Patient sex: F
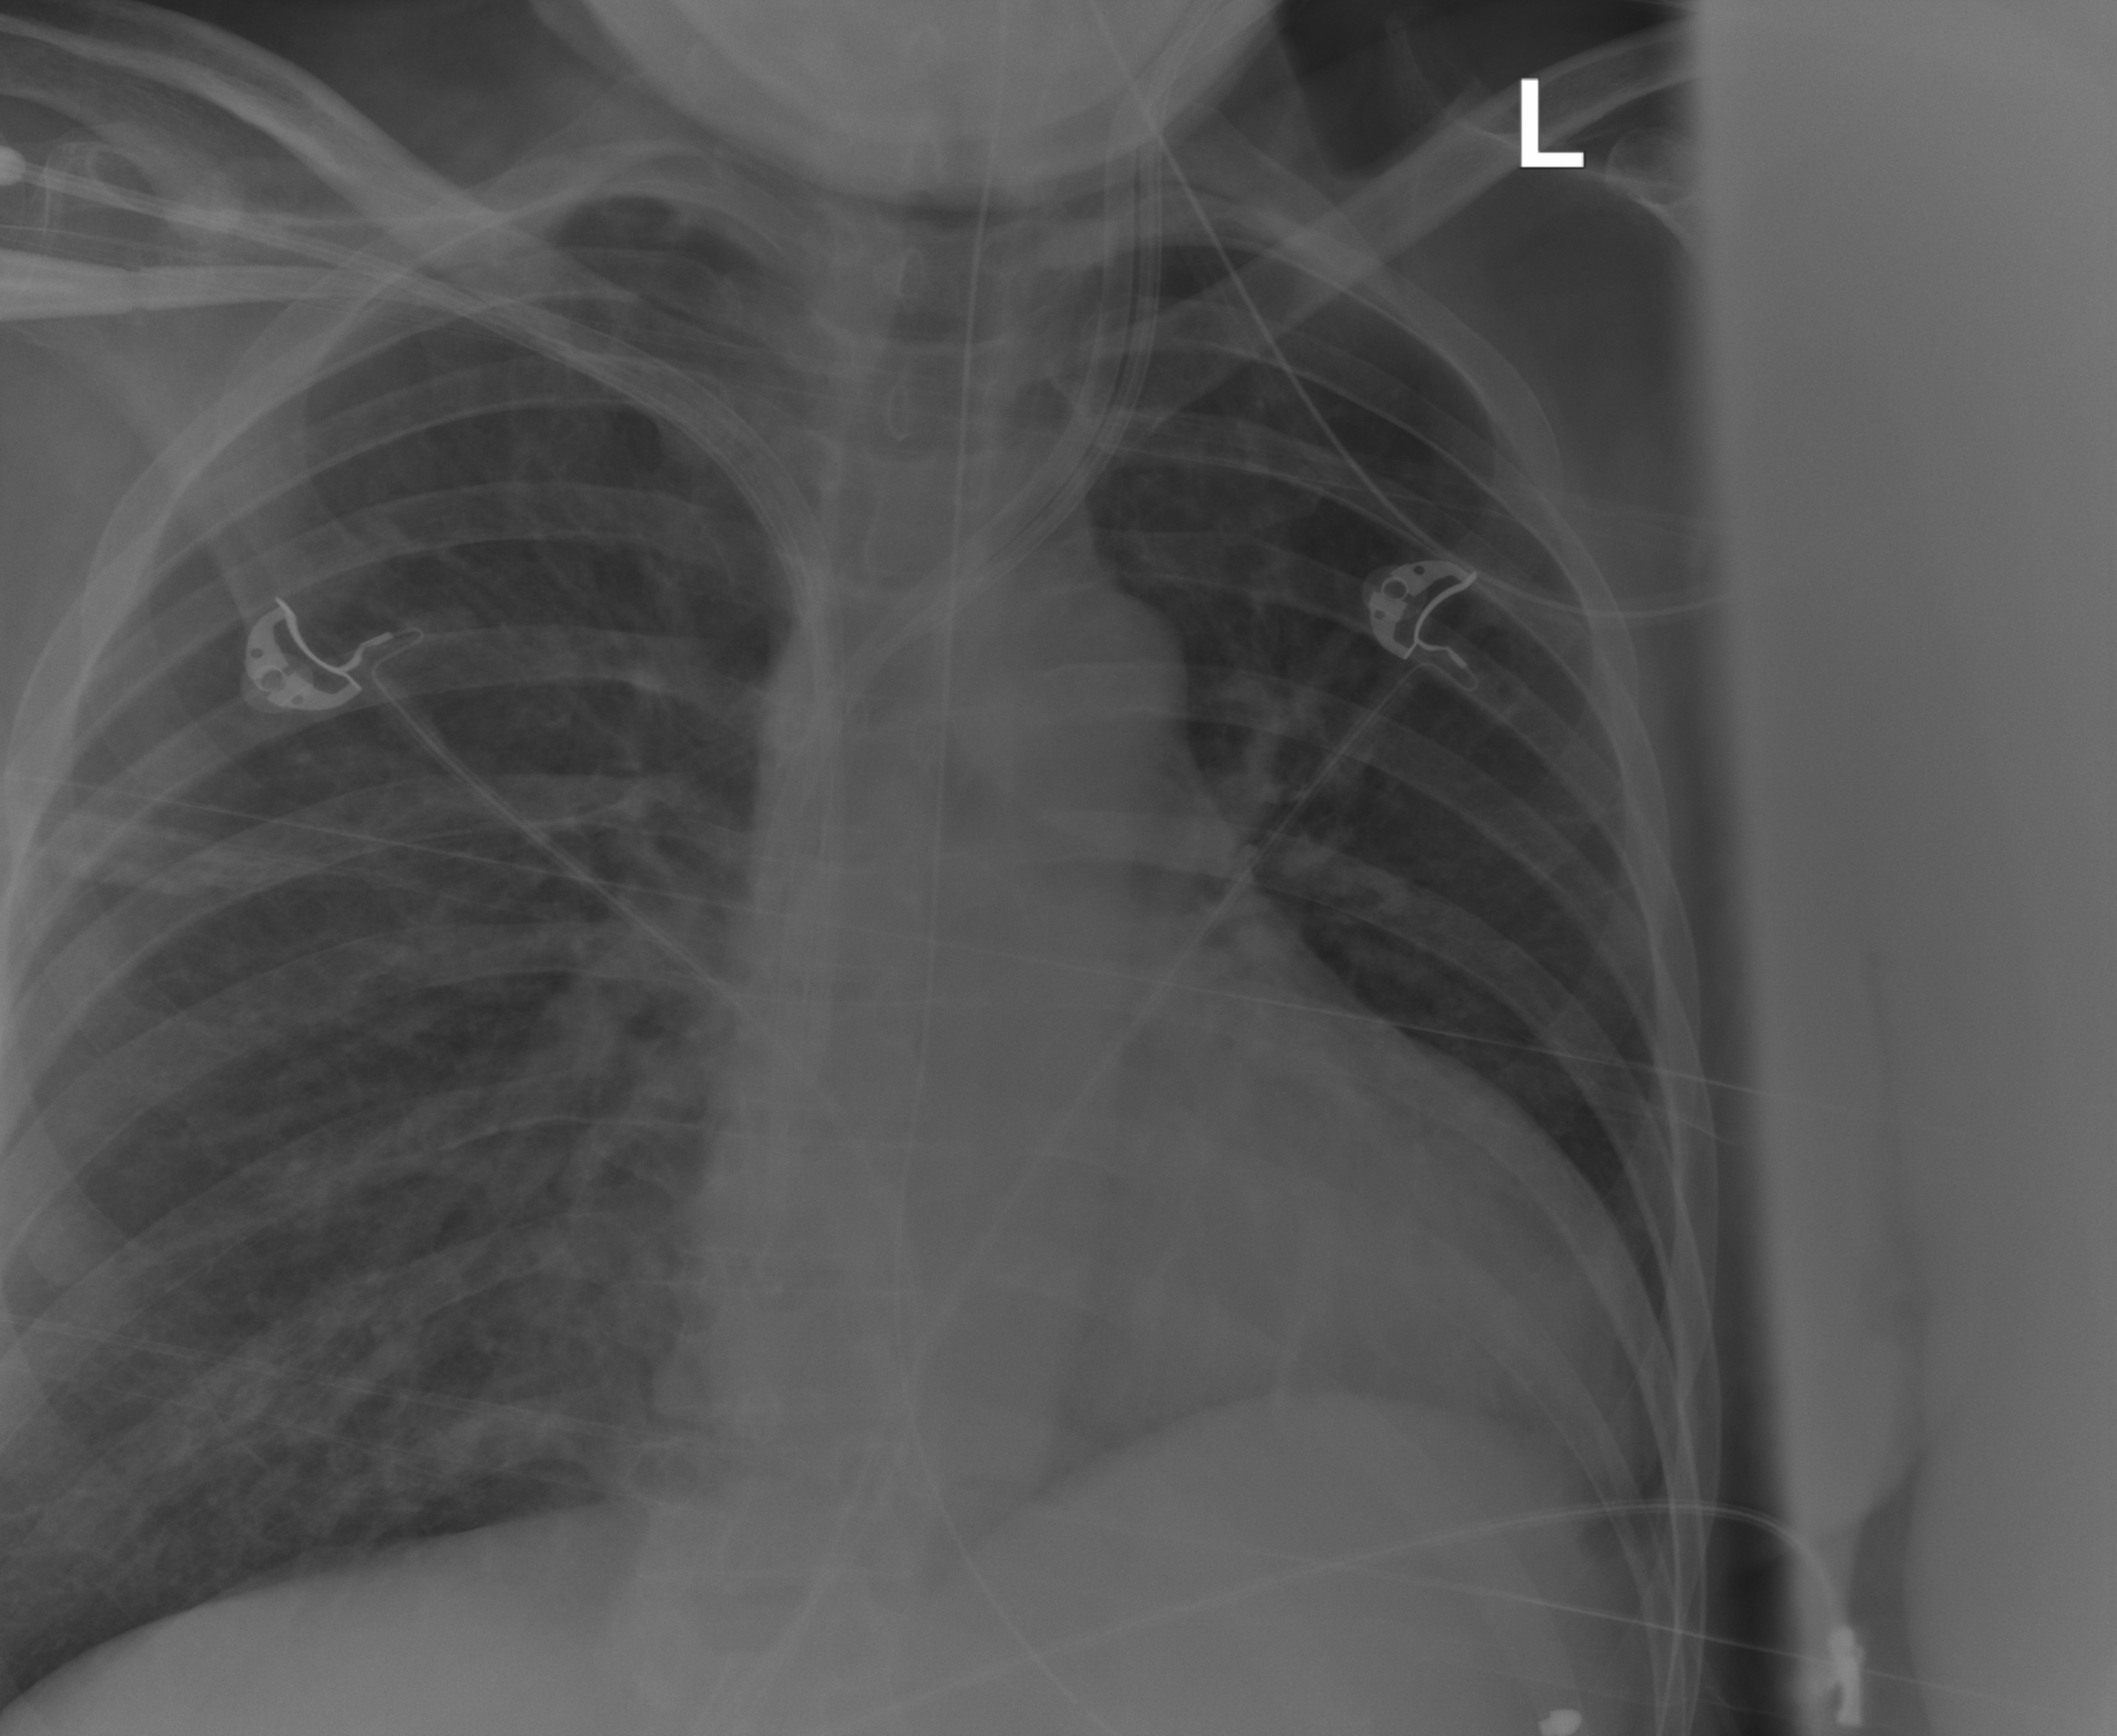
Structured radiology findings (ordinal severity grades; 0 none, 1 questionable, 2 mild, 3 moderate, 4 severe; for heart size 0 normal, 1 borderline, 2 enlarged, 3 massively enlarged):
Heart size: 2
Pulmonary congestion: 0
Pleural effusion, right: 0
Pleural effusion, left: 2
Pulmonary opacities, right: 2
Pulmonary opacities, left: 1
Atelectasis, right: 2
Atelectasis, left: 2